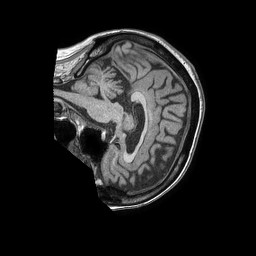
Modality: T1w
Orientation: sagittal
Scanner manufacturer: philips
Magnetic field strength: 1.5 T
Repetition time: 0.007702 s
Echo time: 0.003574 s